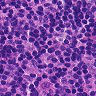
Metastatic tissue present: no